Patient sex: M
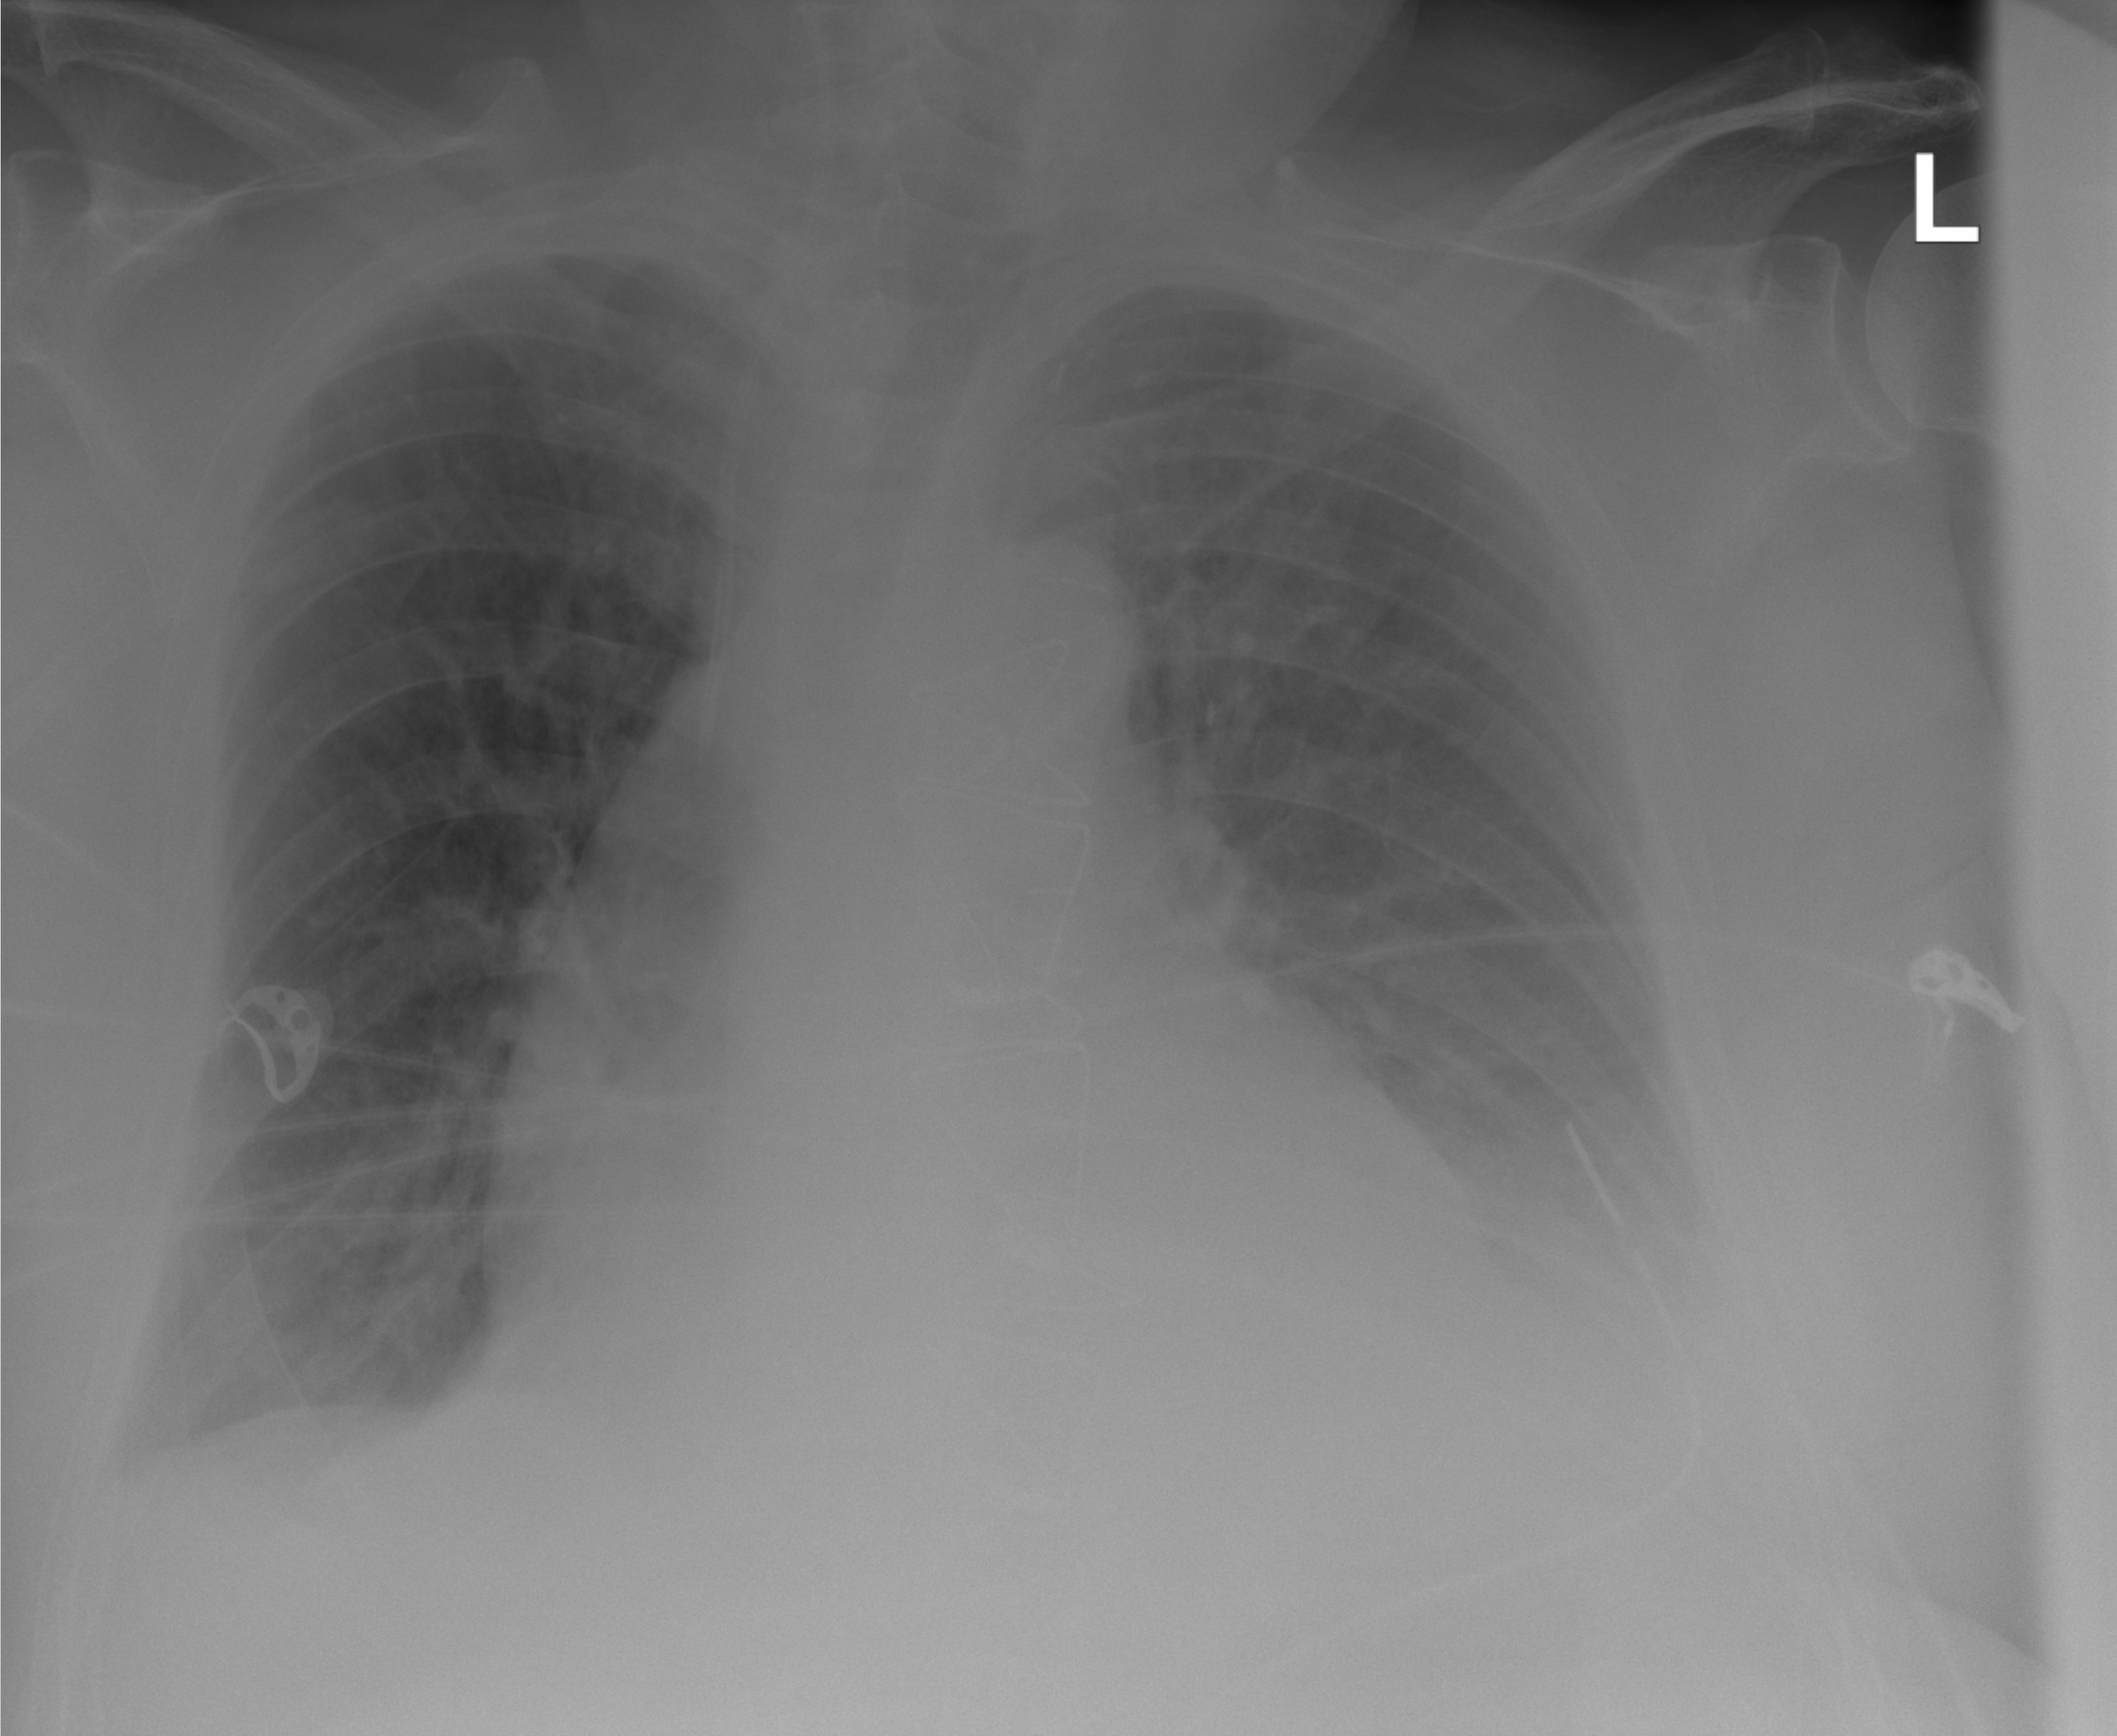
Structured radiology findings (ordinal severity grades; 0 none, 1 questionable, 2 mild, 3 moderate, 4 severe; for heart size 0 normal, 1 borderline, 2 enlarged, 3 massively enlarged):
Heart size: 2
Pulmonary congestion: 0
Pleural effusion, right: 1
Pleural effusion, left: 2
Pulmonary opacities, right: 0
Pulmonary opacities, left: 0
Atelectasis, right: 1
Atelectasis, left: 2